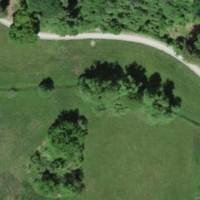
EUNIS habitat code: 24
Species observed at this site:
Impatiens parviflora
Lolium giganteum
Corylus avellana